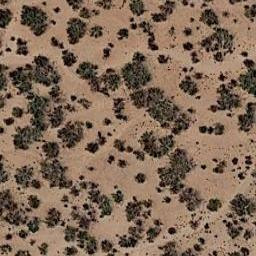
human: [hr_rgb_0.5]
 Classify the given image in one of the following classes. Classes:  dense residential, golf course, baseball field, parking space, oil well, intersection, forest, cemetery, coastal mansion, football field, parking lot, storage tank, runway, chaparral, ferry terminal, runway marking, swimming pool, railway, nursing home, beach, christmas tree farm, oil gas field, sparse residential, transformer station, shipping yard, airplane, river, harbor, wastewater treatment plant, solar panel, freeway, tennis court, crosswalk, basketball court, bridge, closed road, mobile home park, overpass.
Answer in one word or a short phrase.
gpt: chaparral